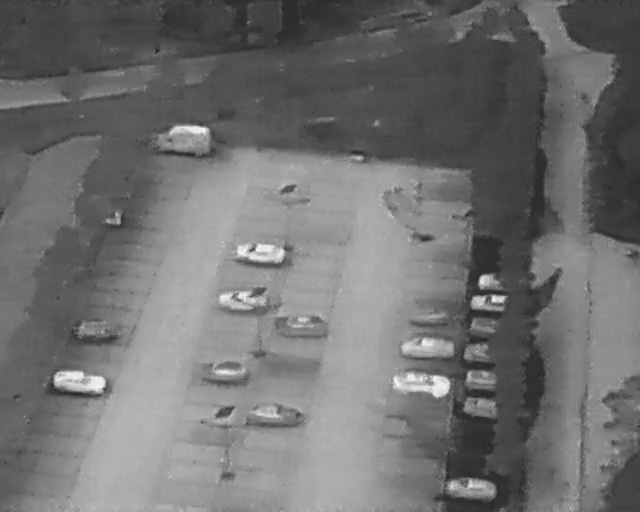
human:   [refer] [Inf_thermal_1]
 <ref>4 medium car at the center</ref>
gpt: <box>[[39, 44, 42, 54, 5], [36, 53, 39, 63, 2], [65, 62, 68, 72, 2], [45, 58, 48, 68, 2]]</box>

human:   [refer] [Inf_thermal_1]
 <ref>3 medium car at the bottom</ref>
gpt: <box>[[63, 69, 67, 80, 2], [33, 68, 36, 77, 2], [41, 76, 44, 85, 2]]</box>

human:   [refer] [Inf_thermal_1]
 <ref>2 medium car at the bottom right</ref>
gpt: <box>[[71, 89, 75, 100, 2], [73, 76, 76, 82, 2]]</box>

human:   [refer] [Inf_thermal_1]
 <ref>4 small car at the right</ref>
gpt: <box>[[73, 65, 76, 71, 2], [74, 60, 77, 66, 2], [74, 55, 77, 62, 2], [75, 52, 78, 58, 2]]</box>